Question:
I would like to create a plot like in the picture: the x-axis labels should be vertical, with the characters STACKED on top of each other.
I am aware of the rotating function, but I was wondering if this is possible as well.
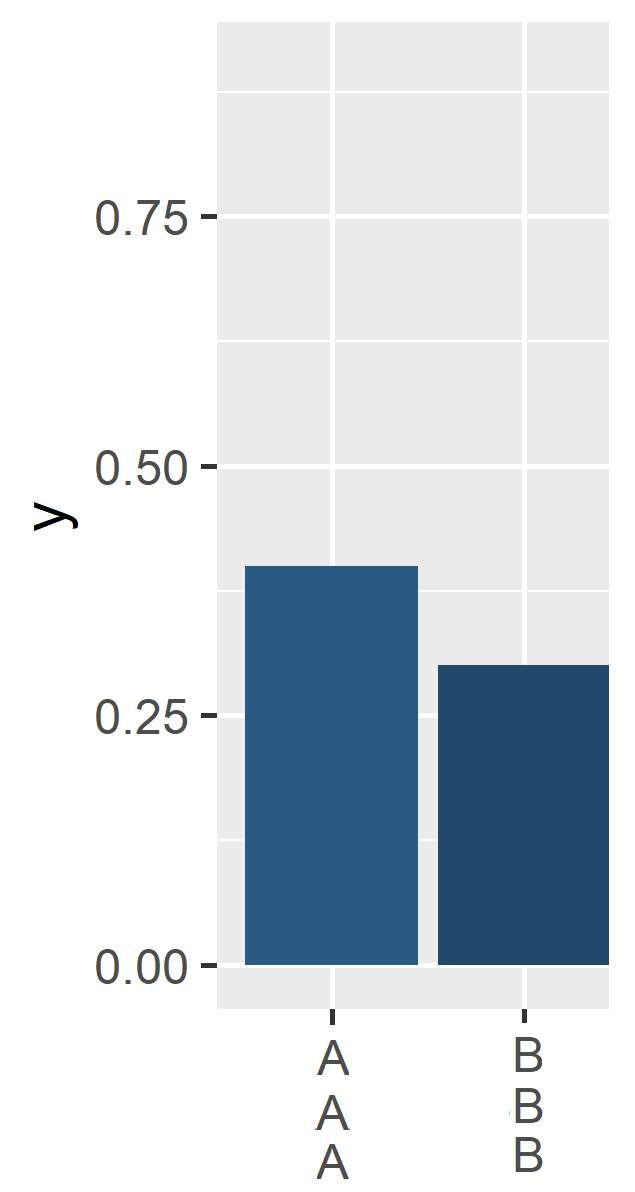
Answer: Using 'str_replace_all':
'''
str_vert <- function(x) str_replace_all(x, paste0("(.{1})"), "\1
")
'''
example:
'''
library(tidyverse)
data <- tibble(name = c("AAA", "BBB"), value = c(0.3, 0.2))
str_vert <- function(x) str_replace_all(x, paste0("(.{1})"), "\1
")
ggplot(data, aes(name, value)) +
geom_col() +
scale_x_discrete(label = str_vert)
'''
<URL>